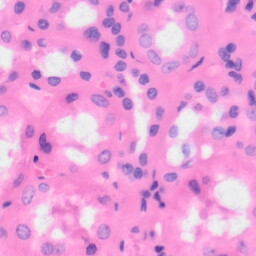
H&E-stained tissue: Kidney